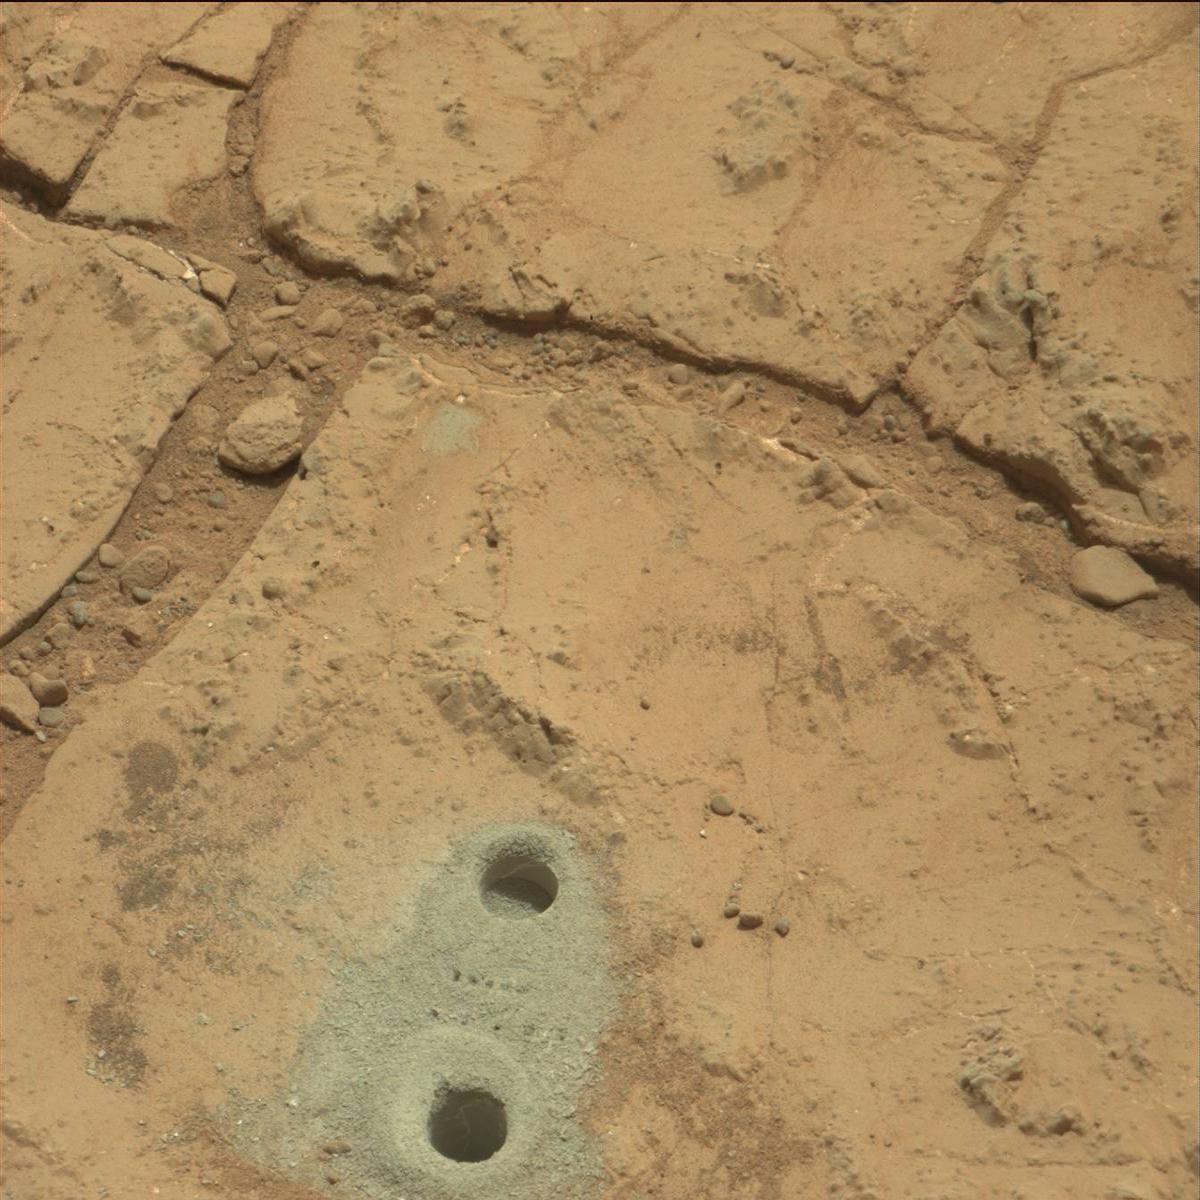
Terrain classes present: Bedrock, Rock, Sand / Soil